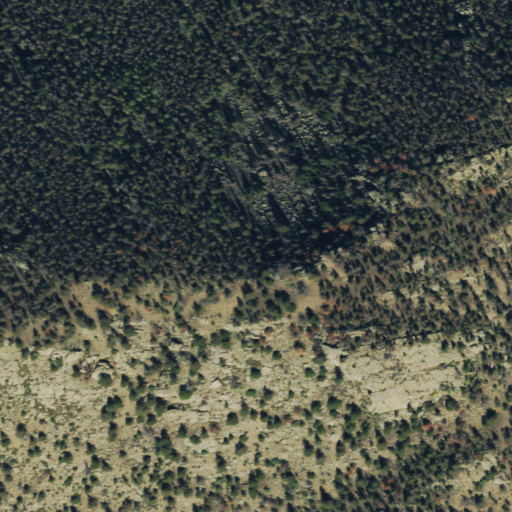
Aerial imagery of mountain in Colorado named Creep Mountain containing evergreen forest and shrub